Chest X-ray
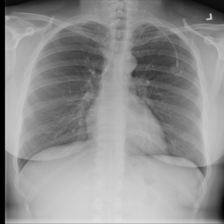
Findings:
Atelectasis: negative
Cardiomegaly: negative
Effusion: negative
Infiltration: negative
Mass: negative
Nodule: negative
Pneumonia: negative
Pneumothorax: negative
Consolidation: negative
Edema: negative
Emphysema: negative
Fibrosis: negative
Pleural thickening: negative
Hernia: negative